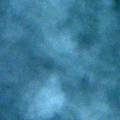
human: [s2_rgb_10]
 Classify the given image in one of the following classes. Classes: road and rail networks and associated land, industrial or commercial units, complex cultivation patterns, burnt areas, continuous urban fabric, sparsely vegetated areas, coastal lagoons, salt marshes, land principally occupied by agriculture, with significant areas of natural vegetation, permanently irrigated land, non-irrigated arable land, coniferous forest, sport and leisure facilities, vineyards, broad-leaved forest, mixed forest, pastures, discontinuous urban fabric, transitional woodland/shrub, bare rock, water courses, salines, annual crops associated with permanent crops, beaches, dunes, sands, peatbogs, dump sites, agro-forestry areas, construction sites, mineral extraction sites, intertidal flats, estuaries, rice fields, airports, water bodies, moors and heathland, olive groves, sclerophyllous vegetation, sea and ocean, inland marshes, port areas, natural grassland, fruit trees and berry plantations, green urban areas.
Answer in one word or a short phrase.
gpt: sea and ocean